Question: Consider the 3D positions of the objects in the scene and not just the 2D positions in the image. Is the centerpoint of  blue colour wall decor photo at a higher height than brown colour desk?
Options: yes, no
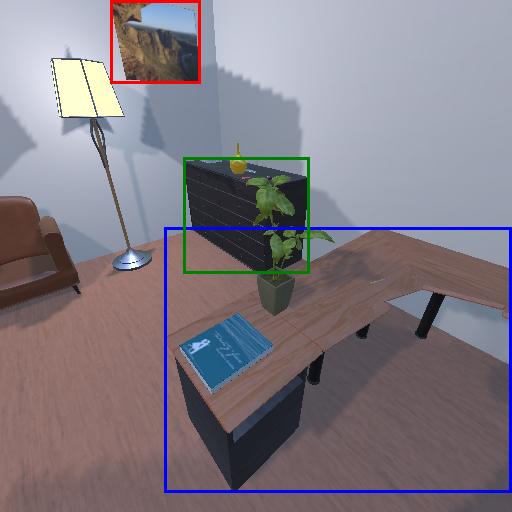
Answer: yes